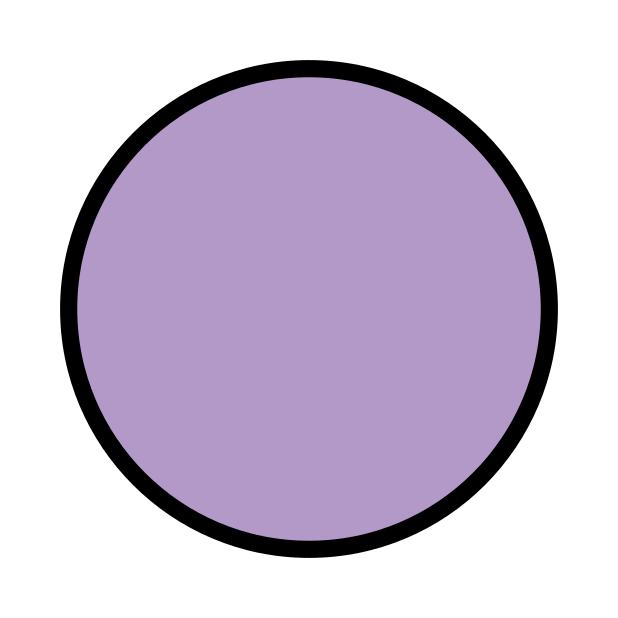
purple circle